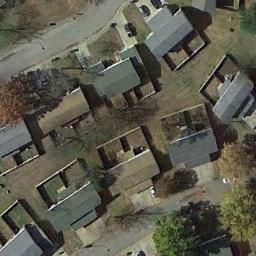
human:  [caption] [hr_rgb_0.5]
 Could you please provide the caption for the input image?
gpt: There are many buildings of different shapes and sizes in medium residential area .

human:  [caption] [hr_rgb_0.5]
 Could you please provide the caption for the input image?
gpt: The medium residential is on the bare land next to the road .

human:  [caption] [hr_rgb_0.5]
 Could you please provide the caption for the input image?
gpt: The medium residential area has some neatly arranged houses and trees .

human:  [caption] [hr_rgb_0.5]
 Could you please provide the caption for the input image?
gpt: There are many trees of different colors in medium-sized residential areas .

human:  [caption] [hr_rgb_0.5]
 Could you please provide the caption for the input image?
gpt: There are some gray buildings on the medium residential area .